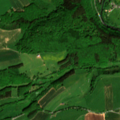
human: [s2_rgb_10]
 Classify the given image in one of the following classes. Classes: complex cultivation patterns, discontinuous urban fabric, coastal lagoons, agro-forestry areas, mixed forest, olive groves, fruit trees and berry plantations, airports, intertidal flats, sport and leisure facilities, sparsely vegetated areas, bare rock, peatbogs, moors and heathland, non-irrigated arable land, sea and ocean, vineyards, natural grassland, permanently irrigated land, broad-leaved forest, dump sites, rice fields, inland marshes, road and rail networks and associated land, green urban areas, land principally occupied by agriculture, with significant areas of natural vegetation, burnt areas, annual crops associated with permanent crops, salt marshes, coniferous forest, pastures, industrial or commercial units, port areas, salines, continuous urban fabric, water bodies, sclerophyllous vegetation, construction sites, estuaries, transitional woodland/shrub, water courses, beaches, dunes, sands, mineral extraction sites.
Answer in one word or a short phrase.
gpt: discontinuous urban fabric, non-irrigated arable land, pastures, broad-leaved forest